Milling tool wear sample.
Tool blade image: 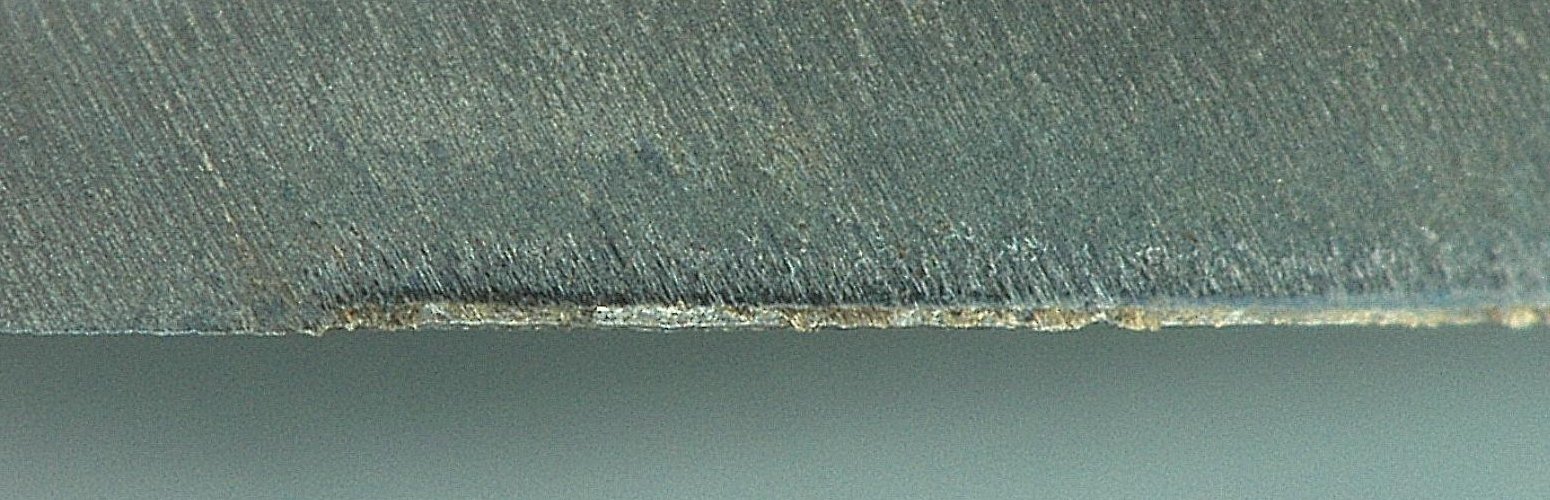
Chip image: 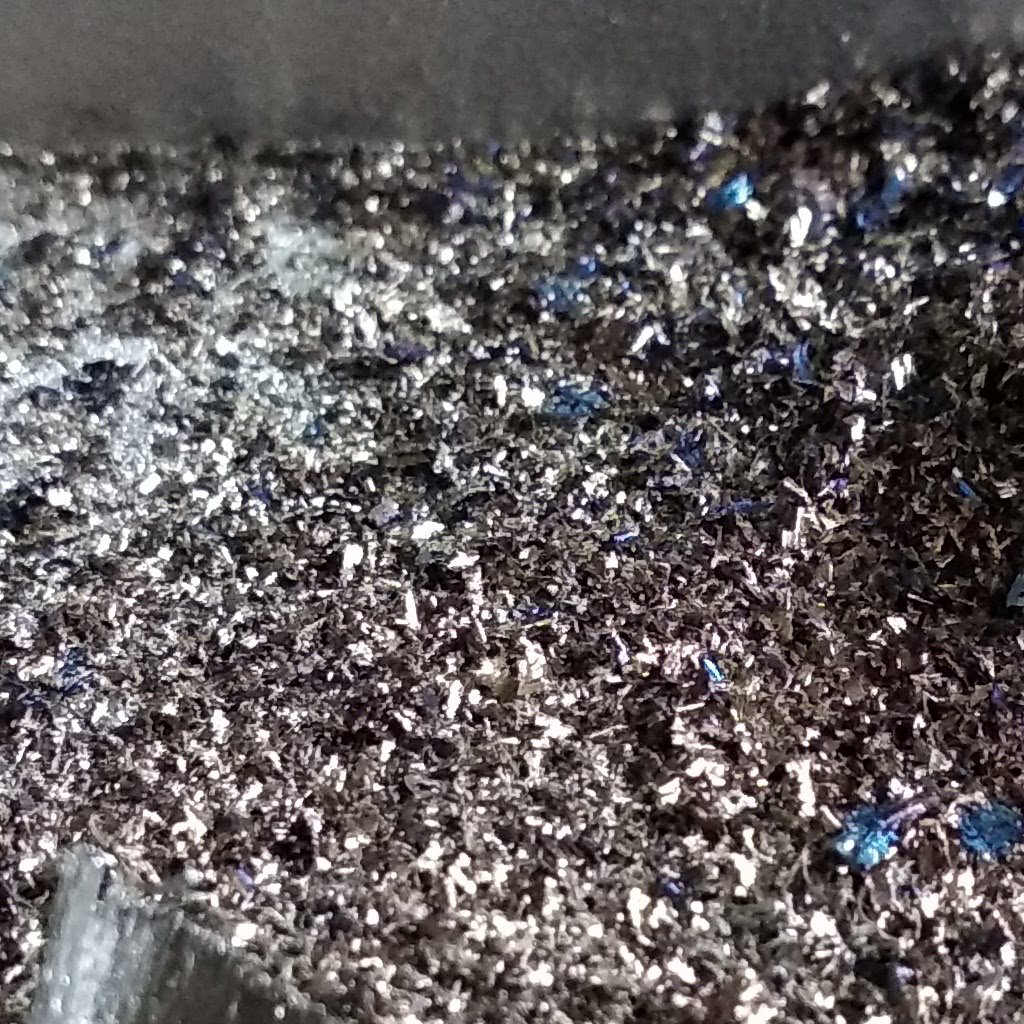
Workpiece image: 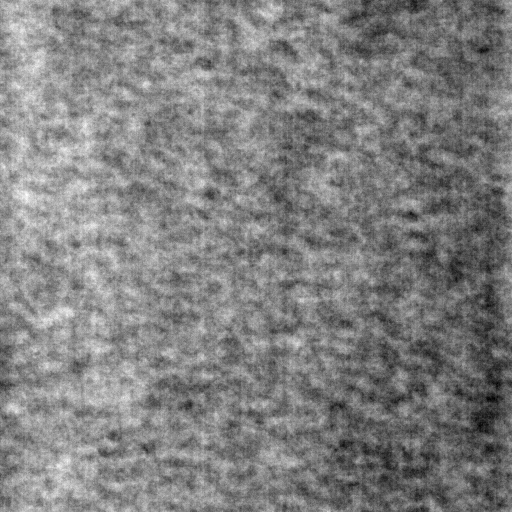
Tool wear state: used
Gaps: 6.55
Flank wear: 76.68
Overhang: 12.35
Force-signal Mel-spectrograms (X, Y, Z axes): 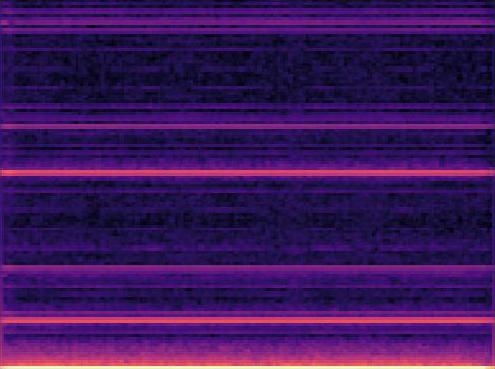 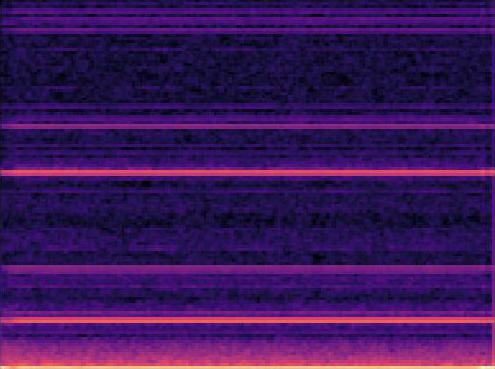 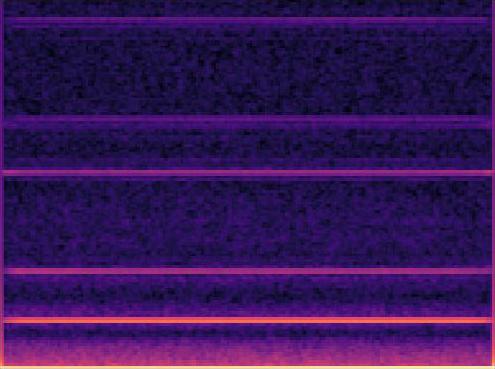
Force-signal scalograms (X, Y, Z axes): 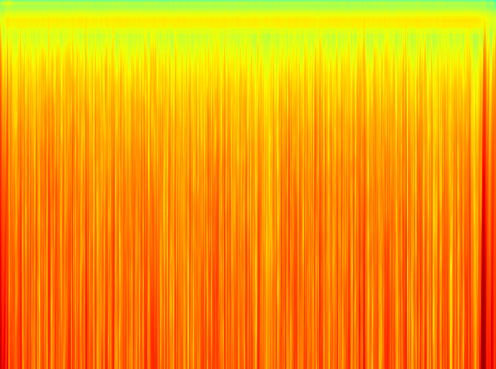 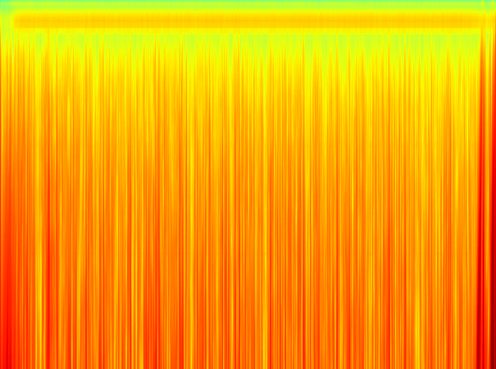 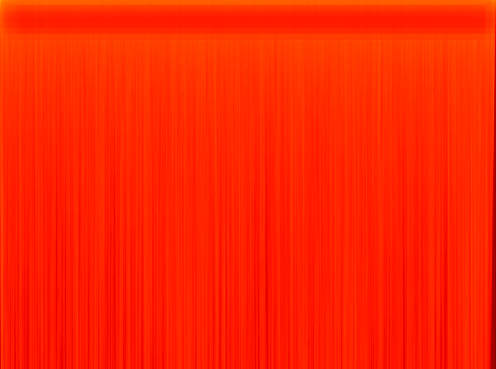
Force phase: steady_state_stabilization_wear